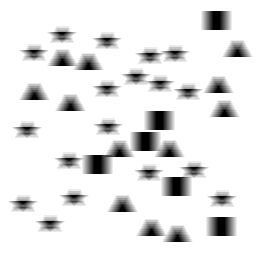
Squares: 6
Triangles: 12
Stars: 18
Total shapes: 36